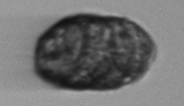
Label: Margalefidinium